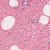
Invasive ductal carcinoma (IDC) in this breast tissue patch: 0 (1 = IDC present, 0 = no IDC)